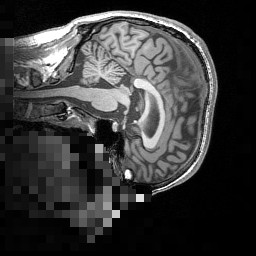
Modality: T1w
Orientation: sagittal
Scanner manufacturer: siemens
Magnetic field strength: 3 T
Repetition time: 1.5 s
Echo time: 0.00291 s